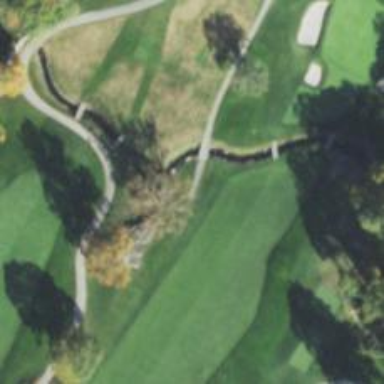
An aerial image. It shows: Footway that doubles as golf path.